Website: crate-barrel
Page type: address-validator
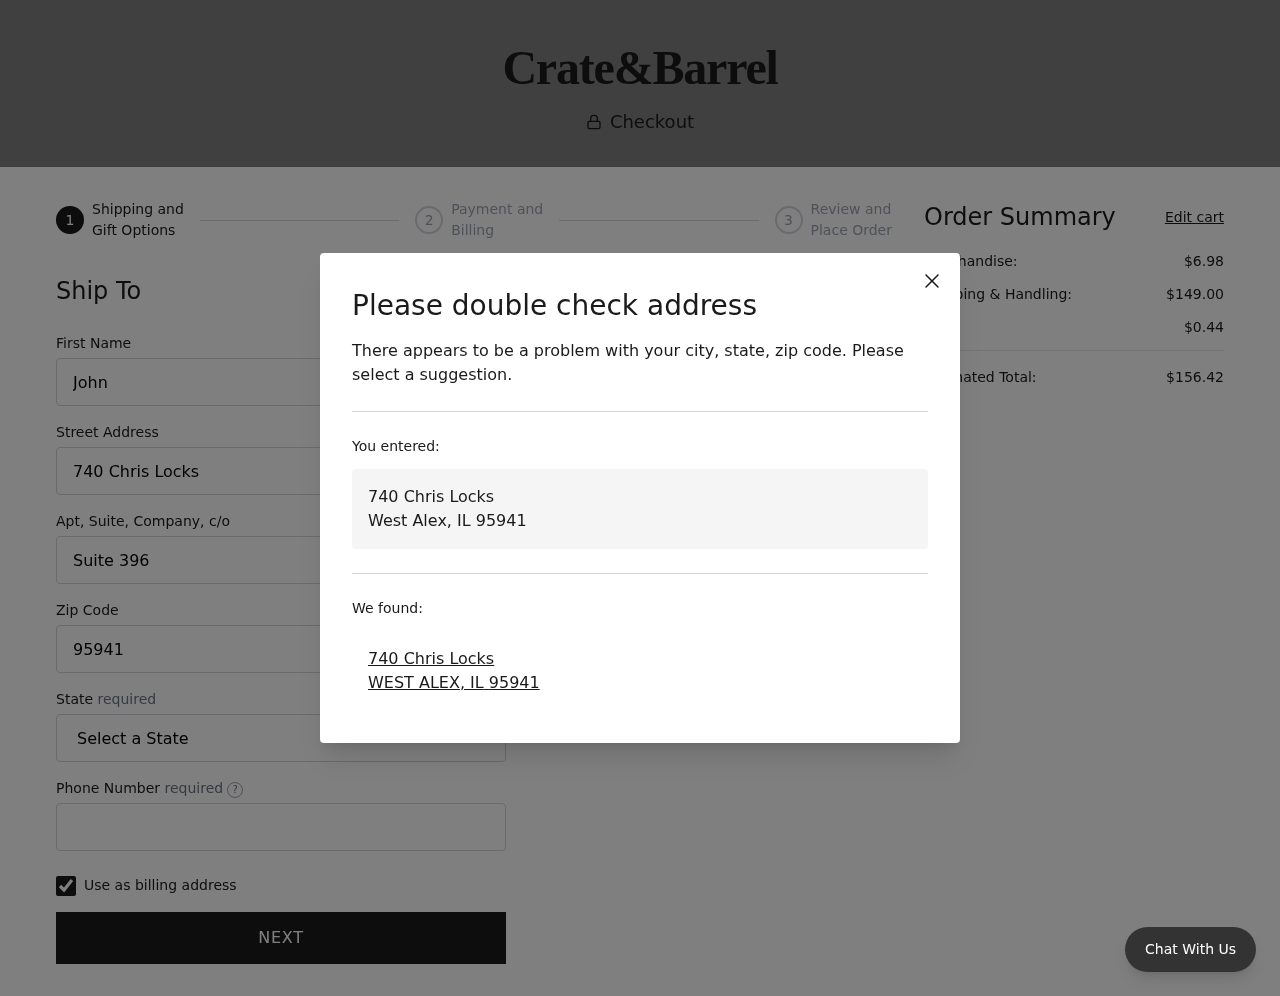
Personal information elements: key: PII_CITY
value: West Alex
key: PII_CITY
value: WEST ALEX
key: PII_FIRSTNAME
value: John
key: PII_PHONE
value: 7297060076
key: PII_POSTCODE
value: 95941
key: PII_STATE
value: Illinois
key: PII_STATE_ABBR
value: IL
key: PII_STREET
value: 740 Chris Locks
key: PII_STREET2
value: Suite 396
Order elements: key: ORDER_SUBTOTAL
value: $6.98
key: ORDER_SHIPPING_COST
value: $149.00
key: ORDER_TAX
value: $0.44
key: ORDER_TOTAL
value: $156.42